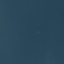
Land use / land cover class: SeaLake